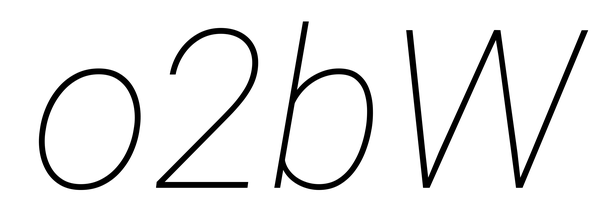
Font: Roboto-Italic_Thin_Italic